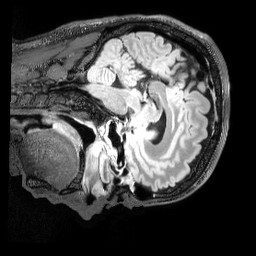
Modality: T2w
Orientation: sagittal
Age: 37
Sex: male
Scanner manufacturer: siemens
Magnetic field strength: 3 T
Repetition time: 5 s
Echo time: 0.394 s